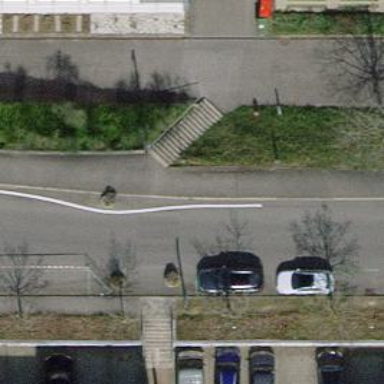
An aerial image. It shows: Kerb with raised edge.